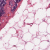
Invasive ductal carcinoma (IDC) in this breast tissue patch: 0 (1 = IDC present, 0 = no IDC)